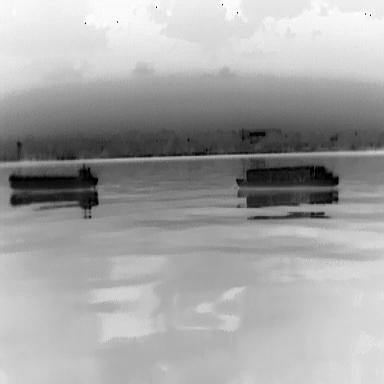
There is a fishing_boat in the infrared image.